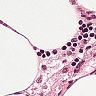
Metastatic tissue present: no